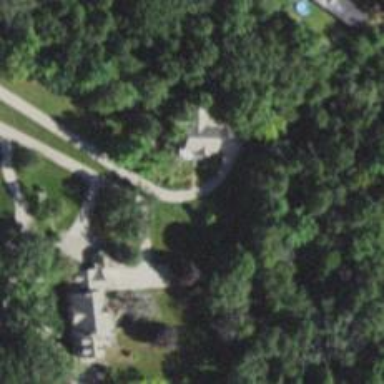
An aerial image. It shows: Driveway.